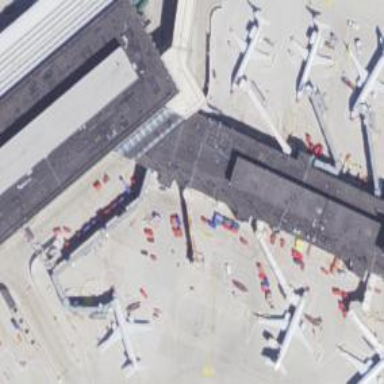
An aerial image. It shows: Airport gate.